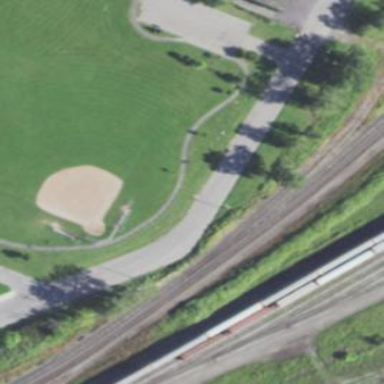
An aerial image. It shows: Baseball pitch for leisure land.